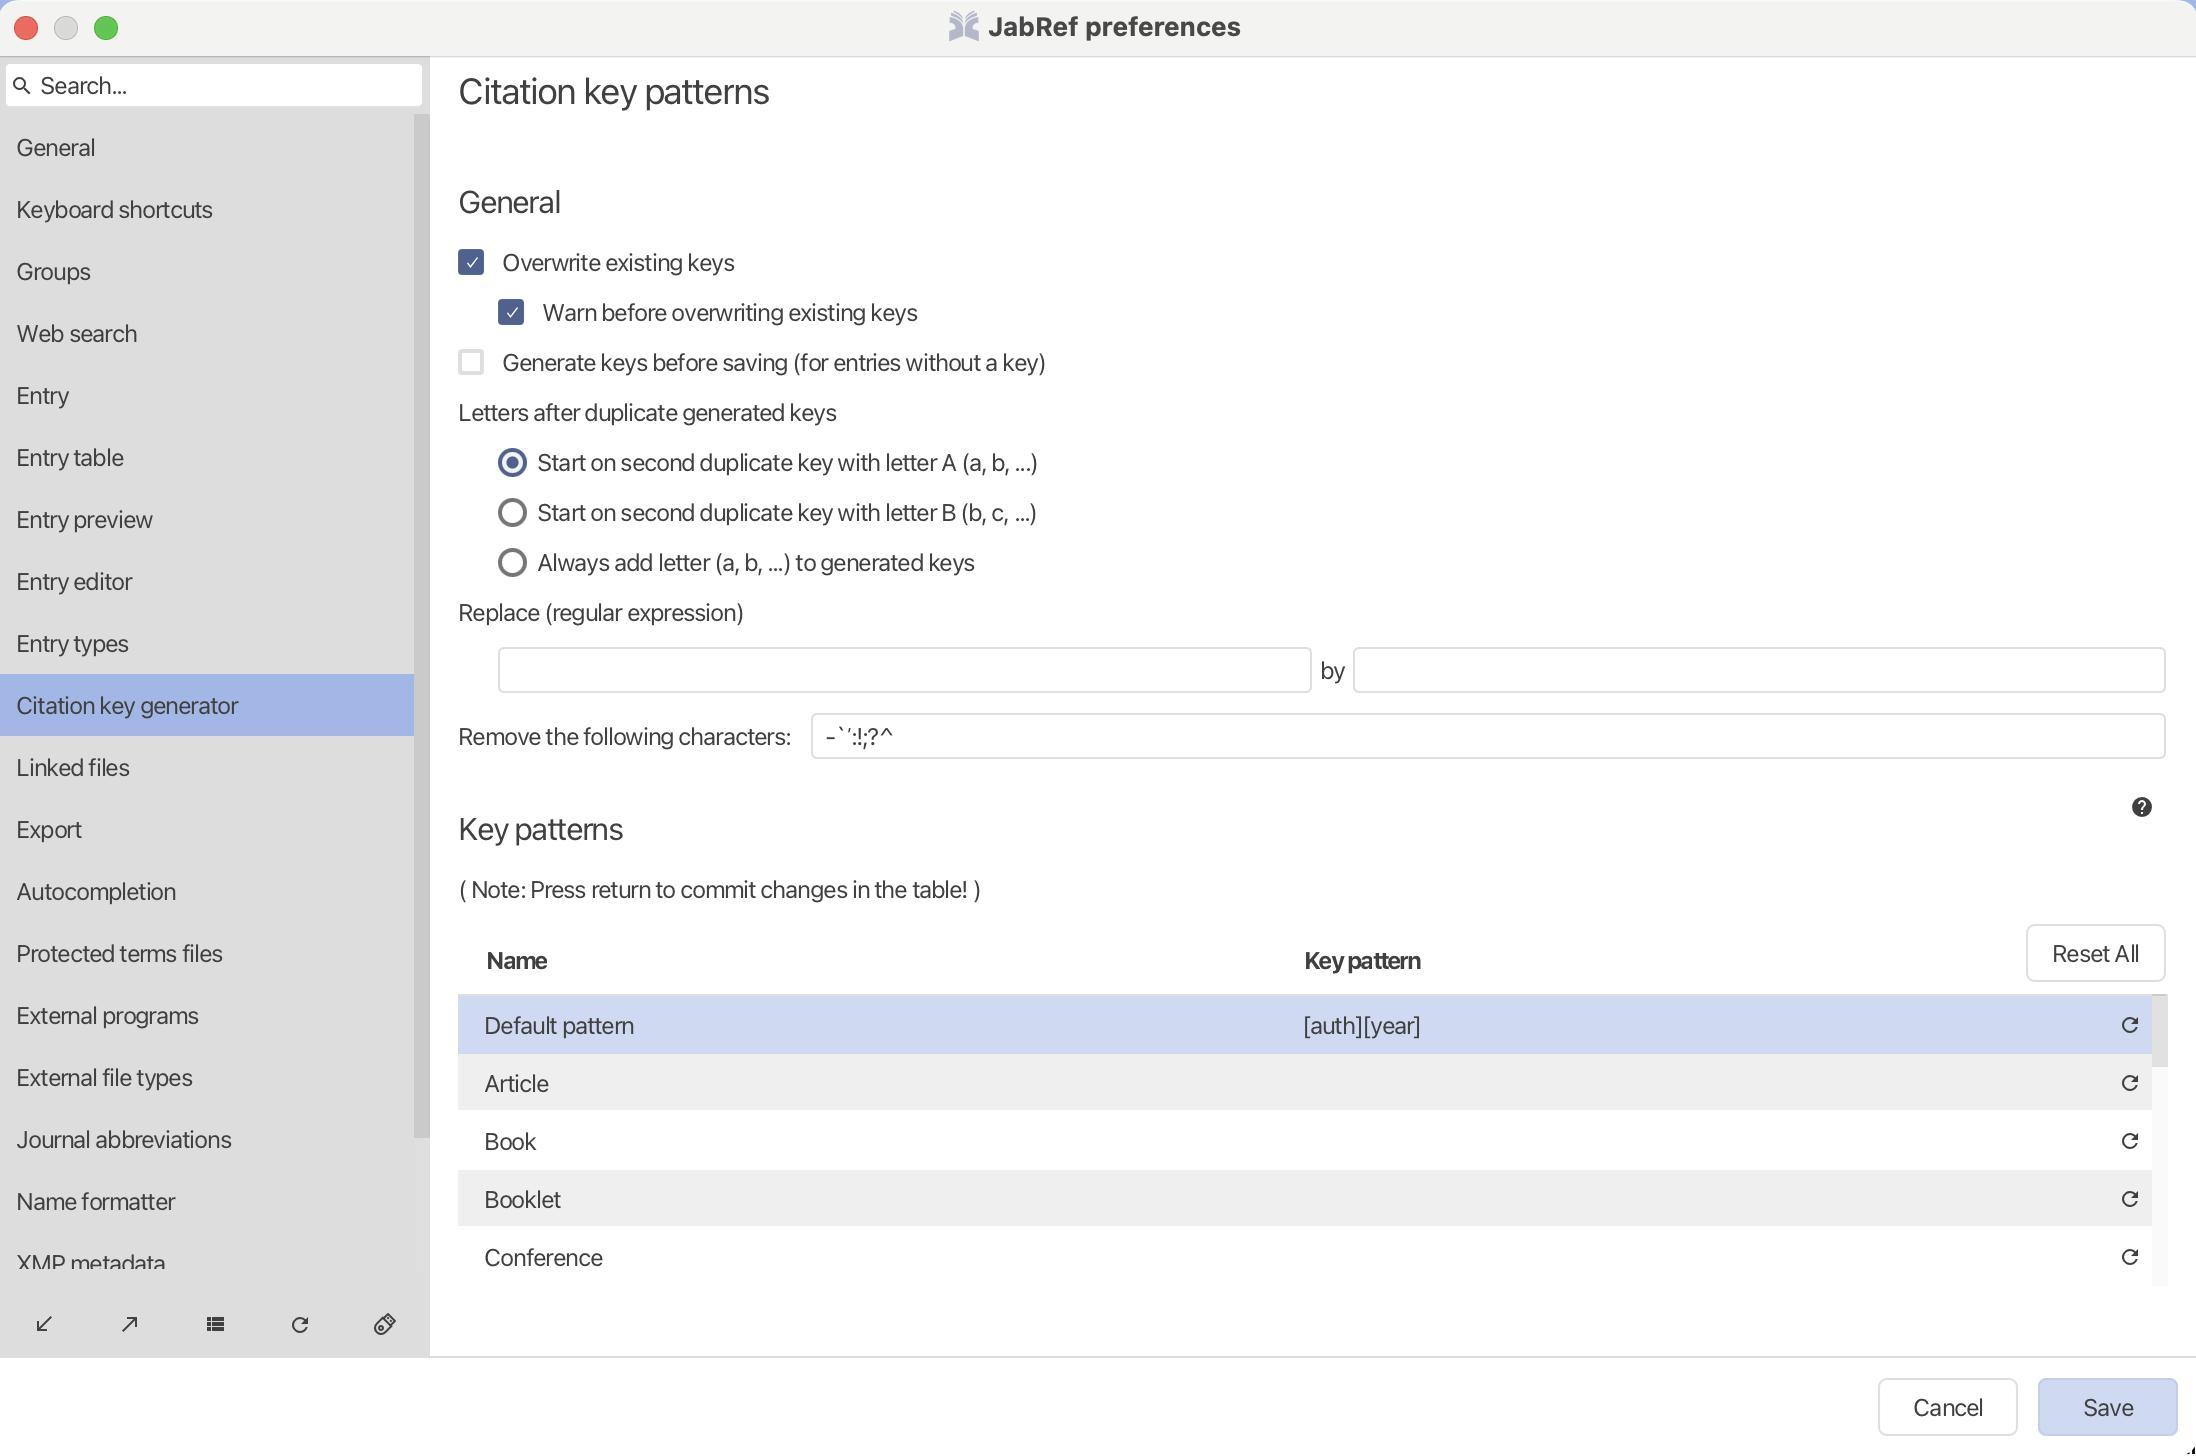
Accessibility tree:
{"name": "JabRef_preferences", "role": "AXWindow", "description": null, "role_description": "звичайне вікно", "value": null, "position": "314.00;193.00", "size": "1100;728", "children": [{"name": null, "role": "No role", "description": null, "role_description": "dialog", "value": null, "position": "0.00;28.00", "size": "1100;700", "children": [{"name": null, "role": "AXButton", "description": "Cancel", "role_description": "кнопка", "value": null, "position": "940.00;689.00", "size": "70;29", "children": []}, {"name": null, "role": "AXButton", "description": "Save", "role_description": "кнопка", "value": null, "position": "1020.00;689.00", "size": "70;29", "children": []}, {"name": null, "role": "AXTextField", "description": null, "role_description": "текстове поле", "value": "Search...", "position": "3.00;31.00", "size": "210;23", "children": [{"name": null, "role": "AXStaticText", "description": null, "role_description": "текст", "value": "Search...", "position": "21.00;35.00", "size": "43;15", "children": []}, {"name": null, "role": "AXStaticText", "description": null, "role_description": "текст", "value": "", "position": "21.00;35.00", "size": "0;15", "children": []}, {"name": null, "role": "AXStaticText", "description": null, "role_description": "текст", "value": null, "position": "6.00;35.50", "size": "12;14", "children": []}]}, {"name": null, "role": "AXTable", "description": null, "role_description": "list", "value": null, "position": "0.00;57.00", "size": "216;580", "children": [{"name": "General", "role": "AXRow", "description": null, "role_description": "рядок таблиці", "value": null, "position": "1.00;58.00", "size": "207;31", "children": [{"name": null, "role": "AXStaticText", "description": null, "role_description": "текст", "value": "General", "position": "9.00;66.00", "size": "39;15", "children": []}]}, {"name": "Keyboard_shortcuts", "role": "AXRow", "description": null, "role_description": "рядок таблиці", "value": null, "position": "1.00;89.00", "size": "207;31", "children": [{"name": null, "role": "AXStaticText", "description": null, "role_description": "текст", "value": "Keyboard shortcuts", "position": "9.00;97.00", "size": "98;15", "children": []}]}, {"name": "Groups", "role": "AXRow", "description": null, "role_description": "рядок таблиці", "value": null, "position": "1.00;120.00", "size": "207;31", "children": [{"name": null, "role": "AXStaticText", "description": null, "role_description": "текст", "value": "Groups", "position": "9.00;128.00", "size": "37;15", "children": []}]}, {"name": "Web_search", "role": "AXRow", "description": null, "role_description": "рядок таблиці", "value": null, "position": "1.00;151.00", "size": "207;31", "children": [{"name": null, "role": "AXStaticText", "description": null, "role_description": "текст", "value": "Web search", "position": "9.00;159.00", "size": "60;15", "children": []}]}, {"name": "Entry", "role": "AXRow", "description": null, "role_description": "рядок таблиці", "value": null, "position": "1.00;182.00", "size": "207;31", "children": [{"name": null, "role": "AXStaticText", "description": null, "role_description": "текст", "value": "Entry", "position": "9.00;190.00", "size": "26;15", "children": []}]}, {"name": "Entry_table", "role": "AXRow", "description": null, "role_description": "рядок таблиці", "value": null, "position": "1.00;213.00", "size": "207;31", "children": [{"name": null, "role": "AXStaticText", "description": null, "role_description": "текст", "value": "Entry table", "position": "9.00;221.00", "size": "53;15", "children": []}]}, {"name": "Entry_preview", "role": "AXRow", "description": null, "role_description": "рядок таблиці", "value": null, "position": "1.00;244.00", "size": "207;31", "children": [{"name": null, "role": "AXStaticText", "description": null, "role_description": "текст", "value": "Entry preview", "position": "9.00;252.00", "size": "68;15", "children": []}]}, {"name": "Entry_editor", "role": "AXRow", "description": null, "role_description": "рядок таблиці", "value": null, "position": "1.00;275.00", "size": "207;31", "children": [{"name": null, "role": "AXStaticText", "description": null, "role_description": "текст", "value": "Entry editor", "position": "9.00;283.00", "size": "58;15", "children": []}]}, {"name": "Entry_types", "role": "AXRow", "description": null, "role_description": "рядок таблиці", "value": null, "position": "1.00;306.00", "size": "207;31", "children": [{"name": null, "role": "AXStaticText", "description": null, "role_description": "текст", "value": "Entry types", "position": "9.00;314.00", "size": "56;15", "children": []}]}, {"name": "Citation_key_generator", "role": "AXRow", "description": null, "role_description": "рядок таблиці", "value": null, "position": "1.00;337.00", "size": "207;31", "children": [{"name": null, "role": "AXStaticText", "description": null, "role_description": "текст", "value": "Citation key generator", "position": "9.00;345.00", "size": "110;15", "children": []}]}, {"name": "Linked_files", "role": "AXRow", "description": null, "role_description": "рядок таблиці", "value": null, "position": "1.00;368.00", "size": "207;31", "children": [{"name": null, "role": "AXStaticText", "description": null, "role_description": "текст", "value": "Linked files", "position": "9.00;376.00", "size": "56;15", "children": []}]}, {"name": "Export", "role": "AXRow", "description": null, "role_description": "рядок таблиці", "value": null, "position": "1.00;399.00", "size": "207;31", "children": [{"name": null, "role": "AXStaticText", "description": null, "role_description": "текст", "value": "Export", "position": "9.00;407.00", "size": "33;15", "children": []}]}, {"name": "Autocompletion", "role": "AXRow", "description": null, "role_description": "рядок таблиці", "value": null, "position": "1.00;430.00", "size": "207;31", "children": [{"name": null, "role": "AXStaticText", "description": null, "role_description": "текст", "value": "Autocompletion", "position": "9.00;438.00", "size": "80;15", "children": []}]}, {"name": "Protected_terms_files", "role": "AXRow", "description": null, "role_description": "рядок таблиці", "value": null, "position": "1.00;461.00", "size": "207;31", "children": [{"name": null, "role": "AXStaticText", "description": null, "role_description": "текст", "value": "Protected terms files", "position": "9.00;469.00", "size": "103;15", "children": []}]}, {"name": "External_programs", "role": "AXRow", "description": null, "role_description": "рядок таблиці", "value": null, "position": "1.00;492.00", "size": "207;31", "children": [{"name": null, "role": "AXStaticText", "description": null, "role_description": "текст", "value": "External programs", "position": "9.00;500.00", "size": "91;15", "children": []}]}, {"name": "External_file_types", "role": "AXRow", "description": null, "role_description": "рядок таблиці", "value": null, "position": "1.00;523.00", "size": "207;31", "children": [{"name": null, "role": "AXStaticText", "description": null, "role_description": "текст", "value": "External file types", "position": "9.00;531.00", "size": "88;15", "children": []}]}, {"name": "Journal_abbreviations", "role": "AXRow", "description": null, "role_description": "рядок таблиці", "value": null, "position": "1.00;554.00", "size": "207;31", "children": [{"name": null, "role": "AXStaticText", "description": null, "role_description": "текст", "value": "Journal abbreviations", "position": "9.00;562.00", "size": "107;15", "children": []}]}, {"name": "Name_formatter", "role": "AXRow", "description": null, "role_description": "рядок таблиці", "value": null, "position": "1.00;585.00", "size": "207;31", "children": [{"name": null, "role": "AXStaticText", "description": null, "role_description": "текст", "value": "Name formatter", "position": "9.00;593.00", "size": "79;15", "children": []}]}, {"name": "XMP_metadata", "role": "AXRow", "description": null, "role_description": "рядок таблиці", "value": null, "position": "1.00;616.00", "size": "207;31", "children": [{"name": null, "role": "AXStaticText", "description": null, "role_description": "текст", "value": "XMP metadata", "position": "9.00;624.00", "size": "75;15", "children": []}]}, {"name": null, "role": "AXScrollBar", "description": null, "role_description": "смуга прокручування", "value": 0.0, "position": "208.00;57.00", "size": "8;580", "children": [{"name": null, "role": "AXButton", "description": null, "role_description": "кнопка", "value": null, "position": "208.00;635.50", "size": "8;1", "children": []}, {"name": null, "role": "AXButton", "description": null, "role_description": "кнопка", "value": null, "position": "208.00;57.00", "size": "8;1", "children": []}, {"name": null, "role": "AXValueIndicator", "description": null, "role_description": "індикатор значення", "value": 0.0, "position": "208.00;57.00", "size": "8;512", "children": []}]}]}, {"name": null, "role": "AXButton", "description": null, "role_description": "кнопка", "value": null, "position": "3.00;648.50", "size": "40;26", "children": []}, {"name": null, "role": "AXButton", "description": null, "role_description": "кнопка", "value": null, "position": "46.00;648.50", "size": "40;26", "children": []}, {"name": null, "role": "AXButton", "description": null, "role_description": "кнопка", "value": null, "position": "88.50;648.50", "size": "40;26", "children": []}, {"name": null, "role": "AXButton", "description": null, "role_description": "кнопка", "value": null, "position": "131.00;648.50", "size": "40;26", "children": []}, {"name": null, "role": "AXCheckBox", "description": null, "role_description": "галочка", "value": 0, "position": "173.50;648.50", "size": "40;26", "children": []}, {"name": null, "role": "AXScrollArea", "description": null, "role_description": "область прокручування", "value": null, "position": "224.00;28.00", "size": "876;650", "children": [{"name": null, "role": "AXStaticText", "description": null, "role_description": "текст", "value": "Citation key patterns", "position": "230.00;34.00", "size": "156;32", "children": []}, {"name": null, "role": "AXStaticText", "description": null, "role_description": "текст", "value": "General", "position": "230.00;76.00", "size": "52;38", "children": []}, {"name": null, "role": "AXCheckBox", "description": "Overwrite existing keys", "role_description": "галочка", "value": 1, "position": "230.00;123.50", "size": "138;15", "children": []}, {"name": null, "role": "AXCheckBox", "description": "Warn before overwriting existing keys", "role_description": "галочка", "value": 1, "position": "230.00;148.50", "size": "230;15", "children": []}, {"name": null, "role": "AXCheckBox", "description": "Generate keys before saving (for entries without a key)", "role_description": "галочка", "value": 0, "position": "230.00;173.50", "size": "294;15", "children": []}, {"name": null, "role": "AXStaticText", "description": null, "role_description": "текст", "value": "Letters after duplicate generated keys", "position": "230.00;198.50", "size": "190;15", "children": []}, {"name": null, "role": "AXRadioButton", "description": "Start on second duplicate key with letter A (a, b, ...)", "role_description": "радіо-кнопка", "value": true, "position": "250.00;223.50", "size": "270;15", "children": []}, {"name": null, "role": "AXRadioButton", "description": "Start on second duplicate key with letter B (b, c, ...)", "role_description": "радіо-кнопка", "value": false, "position": "250.00;248.50", "size": "270;15", "children": []}, {"name": null, "role": "AXRadioButton", "description": "Always add letter (a, b, ...) to generated keys", "role_description": "радіо-кнопка", "value": false, "position": "250.00;273.50", "size": "238;15", "children": []}, {"name": null, "role": "AXStaticText", "description": null, "role_description": "текст", "value": "Replace (regular expression)", "position": "230.00;298.50", "size": "143;15", "children": []}, {"name": null, "role": "AXTextField", "description": null, "role_description": "текстове поле", "value": "", "position": "250.00;323.50", "size": "407;23", "children": [{"name": null, "role": "AXStaticText", "description": null, "role_description": "текст", "value": "", "position": "257.00;327.50", "size": "0;15", "children": []}]}, {"name": null, "role": "AXStaticText", "description": null, "role_description": "текст", "value": "by", "position": "661.00;327.50", "size": "12;15", "children": []}, {"name": null, "role": "AXTextField", "description": null, "role_description": "текстове поле", "value": "", "position": "677.50;323.50", "size": "406;23", "children": [{"name": null, "role": "AXStaticText", "description": null, "role_description": "текст", "value": "", "position": "684.50;327.50", "size": "0;15", "children": []}]}, {"name": null, "role": "AXStaticText", "description": null, "role_description": "текст", "value": "Remove the following characters:", "position": "230.00;360.50", "size": "166;15", "children": []}, {"name": null, "role": "AXTextField", "description": null, "role_description": "текстове поле", "value": "-`ʹ:!;?^", "position": "406.50;356.50", "size": "678;23", "children": [{"name": null, "role": "AXStaticText", "description": null, "role_description": "текст", "value": "-`ʹ:!;?^", "position": "413.50;360.50", "size": "34;15", "children": []}]}, {"name": null, "role": "AXStaticText", "description": null, "role_description": "текст", "value": "Key patterns", "position": "230.00;389.50", "size": "82;38", "children": []}, {"name": null, "role": "AXButton", "description": null, "role_description": "кнопка", "value": null, "position": "1060.00;389.50", "size": "24;26", "children": []}, {"name": null, "role": "AXStaticText", "description": null, "role_description": "текст", "value": "( Note: Press return to commit changes in the table! )", "position": "230.00;437.00", "size": "262;15", "children": []}, {"name": null, "role": "AXTable", "description": null, "role_description": "таблиця", "value": null, "position": "230.00;462.00", "size": "855;182", "children": [{"name": "Name", "role": "AXColumn", "description": null, "role_description": "стовпчик", "value": null, "position": "230.00;462.00", "size": "409;36", "children": [{"name": null, "role": "AXStaticText", "description": null, "role_description": "текст", "value": "Name", "position": "232.00;462.00", "size": "405;36", "children": []}]}, {"name": "Key_pattern", "role": "AXColumn", "description": null, "role_description": "стовпчик", "value": null, "position": "639.00;462.00", "size": "408;36", "children": [{"name": null, "role": "AXStaticText", "description": null, "role_description": "текст", "value": "Key pattern", "position": "641.00;462.00", "size": "404;36", "children": []}]}, {"name": "", "role": "AXColumn", "description": null, "role_description": "стовпчик", "value": null, "position": "1047.00;462.00", "size": "30;36", "children": [{"name": null, "role": "AXStaticText", "description": null, "role_description": "текст", "value": null, "position": "1049.00;462.00", "size": "26;36", "children": []}]}, {"name": null, "role": "AXRow", "description": null, "role_description": "рядок таблиці", "value": null, "position": "230.00;498.00", "size": "847;29", "children": [{"name": "Default_pattern", "role": "AXCell", "description": null, "role_description": "комірка", "value": null, "position": "230.00;498.00", "size": "409;29", "children": [{"name": null, "role": "AXStaticText", "description": null, "role_description": "текст", "value": "Default pattern", "position": "243.00;505.00", "size": "75;15", "children": []}]}, {"name": "[auth][year]", "role": "AXCell", "description": null, "role_description": "комірка", "value": null, "position": "639.00;498.00", "size": "408;29", "children": [{"name": null, "role": "AXStaticText", "description": null, "role_description": "текст", "value": "[auth][year]", "position": "652.00;505.00", "size": "60;15", "children": []}]}, {"name": null, "role": "AXCell", "description": null, "role_description": "комірка", "value": null, "position": "1047.00;498.00", "size": "30;29", "children": [{"name": null, "role": "AXStaticText", "description": null, "role_description": "текст", "value": null, "position": "1060.00;505.00", "size": "12;14", "children": []}]}]}, {"name": null, "role": "AXRow", "description": null, "role_description": "рядок таблиці", "value": null, "position": "230.00;527.00", "size": "847;29", "children": [{"name": "Article", "role": "AXCell", "description": null, "role_description": "комірка", "value": null, "position": "230.00;527.00", "size": "409;29", "children": [{"name": null, "role": "AXStaticText", "description": null, "role_description": "текст", "value": "Article", "position": "243.00;534.00", "size": "32;15", "children": []}]}, {"name": null, "role": "AXCell", "description": null, "role_description": "комірка", "value": null, "position": "639.00;527.00", "size": "408;29", "children": [{"name": null, "role": "AXStaticText", "description": null, "role_description": "текст", "value": "", "position": "652.00;534.00", "size": "0;0", "children": []}]}, {"name": null, "role": "AXCell", "description": null, "role_description": "комірка", "value": null, "position": "1047.00;527.00", "size": "30;29", "children": [{"name": null, "role": "AXStaticText", "description": null, "role_description": "текст", "value": null, "position": "1060.00;534.00", "size": "12;14", "children": []}]}]}, {"name": null, "role": "AXRow", "description": null, "role_description": "рядок таблиці", "value": null, "position": "230.00;556.00", "size": "847;29", "children": [{"name": "Book", "role": "AXCell", "description": null, "role_description": "комірка", "value": null, "position": "230.00;556.00", "size": "409;29", "children": [{"name": null, "role": "AXStaticText", "description": null, "role_description": "текст", "value": "Book", "position": "243.00;563.00", "size": "26;15", "children": []}]}, {"name": null, "role": "AXCell", "description": null, "role_description": "комірка", "value": null, "position": "639.00;556.00", "size": "408;29", "children": [{"name": null, "role": "AXStaticText", "description": null, "role_description": "текст", "value": "", "position": "652.00;563.00", "size": "0;0", "children": []}]}, {"name": null, "role": "AXCell", "description": null, "role_description": "комірка", "value": null, "position": "1047.00;556.00", "size": "30;29", "children": [{"name": null, "role": "AXStaticText", "description": null, "role_description": "текст", "value": null, "position": "1060.00;563.00", "size": "12;14", "children": []}]}]}, {"name": null, "role": "AXRow", "description": null, "role_description": "рядок таблиці", "value": null, "position": "230.00;585.00", "size": "847;29", "children": [{"name": "Booklet", "role": "AXCell", "description": null, "role_description": "комірка", "value": null, "position": "230.00;585.00", "size": "409;29", "children": [{"name": null, "role": "AXStaticText", "description": null, "role_description": "текст", "value": "Booklet", "position": "243.00;592.00", "size": "38;15", "children": []}]}, {"name": null, "role": "AXCell", "description": null, "role_description": "комірка", "value": null, "position": "639.00;585.00", "size": "408;29", "children": [{"name": null, "role": "AXStaticText", "description": null, "role_description": "текст", "value": "", "position": "652.00;592.00", "size": "0;0", "children": []}]}, {"name": null, "role": "AXCell", "description": null, "role_description": "комірка", "value": null, "position": "1047.00;585.00", "size": "30;29", "children": [{"name": null, "role": "AXStaticText", "description": null, "role_description": "текст", "value": null, "position": "1060.00;592.00", "size": "12;14", "children": []}]}]}, {"name": null, "role": "AXRow", "description": null, "role_description": "рядок таблиці", "value": null, "position": "230.00;614.00", "size": "847;29", "children": [{"name": "Conference", "role": "AXCell", "description": null, "role_description": "комірка", "value": null, "position": "230.00;614.00", "size": "409;29", "children": [{"name": null, "role": "AXStaticText", "description": null, "role_description": "текст", "value": "Conference", "position": "243.00;621.00", "size": "59;15", "children": []}]}, {"name": null, "role": "AXCell", "description": null, "role_description": "комірка", "value": null, "position": "639.00;614.00", "size": "408;29", "children": [{"name": null, "role": "AXStaticText", "description": null, "role_description": "текст", "value": "", "position": "652.00;621.00", "size": "0;0", "children": []}]}, {"name": null, "role": "AXCell", "description": null, "role_description": "комірка", "value": null, "position": "1047.00;614.00", "size": "30;29", "children": [{"name": null, "role": "AXStaticText", "description": null, "role_description": "текст", "value": null, "position": "1060.00;621.00", "size": "12;14", "children": []}]}]}, {"name": null, "role": "AXScrollBar", "description": null, "role_description": "смуга прокручування", "value": 0.0, "position": "1077.00;497.00", "size": "8;147", "children": [{"name": null, "role": "AXButton", "description": null, "role_description": "кнопка", "value": null, "position": "1077.00;643.00", "size": "8;1", "children": []}, {"name": null, "role": "AXButton", "description": null, "role_description": "кнопка", "value": null, "position": "1077.00;497.00", "size": "8;1", "children": []}, {"name": null, "role": "AXValueIndicator", "description": null, "role_description": "індикатор значення", "value": 0.0, "position": "1077.00;497.00", "size": "8;36", "children": []}]}]}, {"name": null, "role": "AXButton", "description": "Reset All", "role_description": "кнопка", "value": null, "position": "1014.00;462.00", "size": "70;29", "children": []}]}]}, {"name": null, "role": "AXButton", "description": null, "role_description": "кнопка закривання", "value": null, "position": "7.00;6.00", "size": "14;16", "children": []}, {"name": null, "role": "AXButton", "description": null, "role_description": "кнопка оптимізації", "value": null, "position": "47.00;6.00", "size": "14;16", "children": [{"name": null, "role": "AXGroup", "description": null, "role_description": "група", "value": null, "position": "47.00;6.00", "size": "14;16", "children": [{"name": null, "role": "AXGroup", "description": null, "role_description": "group", "value": null, "position": "47.00;6.00", "size": "14;16", "children": []}]}]}, {"name": null, "role": "AXButton", "description": null, "role_description": "кнопка згортання", "value": null, "position": "27.00;6.00", "size": "14;16", "children": []}, {"name": "JabRef_preferences", "role": "AXImage", "description": null, "role_description": "зображення", "value": null, "position": "475.00;5.00", "size": "16;16", "children": []}, {"name": null, "role": "AXStaticText", "description": null, "role_description": "текст", "value": "JabRef preferences", "position": "493.00;5.00", "size": "131;16", "children": []}]}